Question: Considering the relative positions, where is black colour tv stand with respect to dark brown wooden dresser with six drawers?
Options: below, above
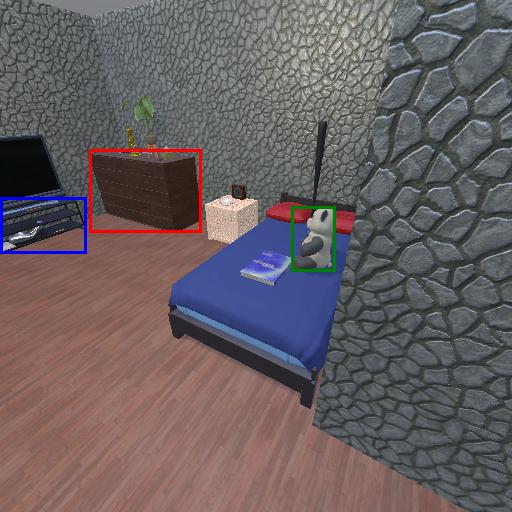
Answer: below